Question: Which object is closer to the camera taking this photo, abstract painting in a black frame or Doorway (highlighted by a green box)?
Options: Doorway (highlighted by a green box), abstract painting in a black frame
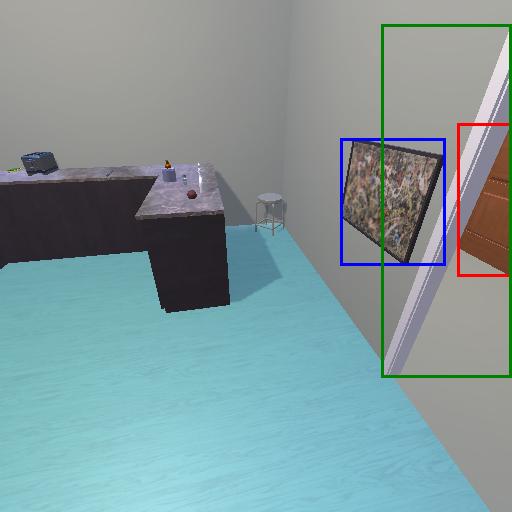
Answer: Doorway (highlighted by a green box)